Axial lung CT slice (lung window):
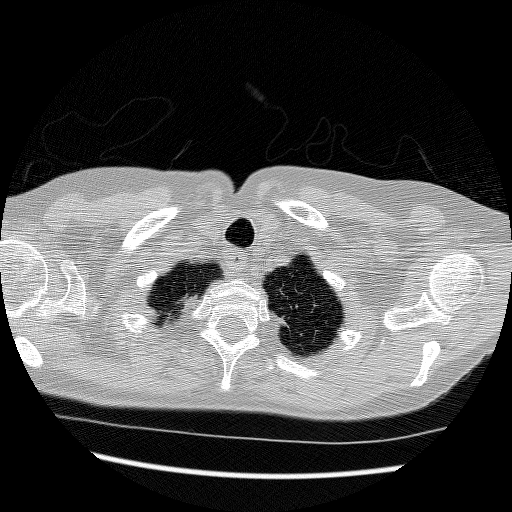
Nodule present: no